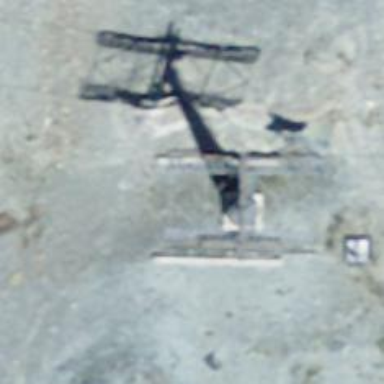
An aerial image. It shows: Pylon used for aerialway.